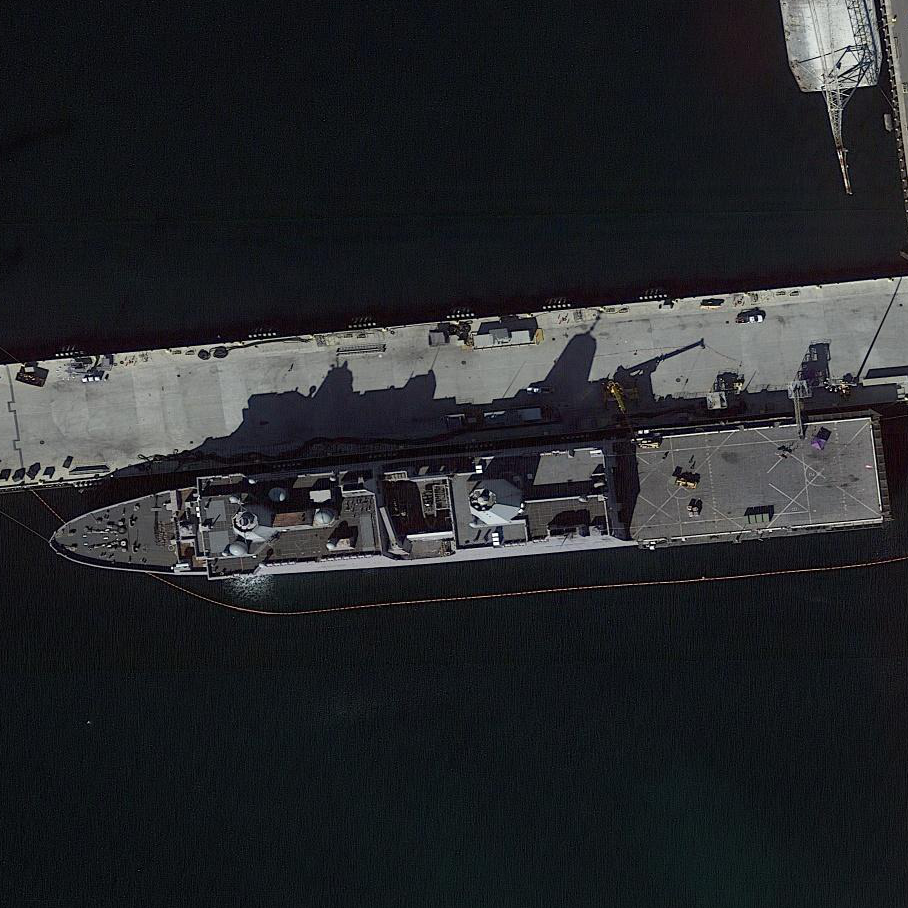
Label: San_Antonio-class_transport_dock